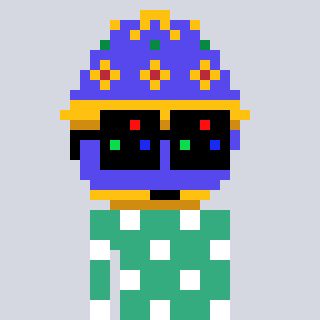
a pixel art character with square black sunglasses, a faberge-shaped head and a teal-colored body on a cool background